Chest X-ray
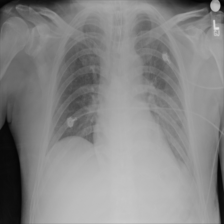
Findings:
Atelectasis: positive
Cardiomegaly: negative
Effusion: negative
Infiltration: negative
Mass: negative
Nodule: negative
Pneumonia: negative
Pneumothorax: negative
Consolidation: negative
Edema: negative
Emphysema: negative
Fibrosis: negative
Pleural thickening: negative
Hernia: negative